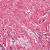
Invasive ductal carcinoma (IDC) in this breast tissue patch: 0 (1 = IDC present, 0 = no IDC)